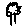
Label: tree